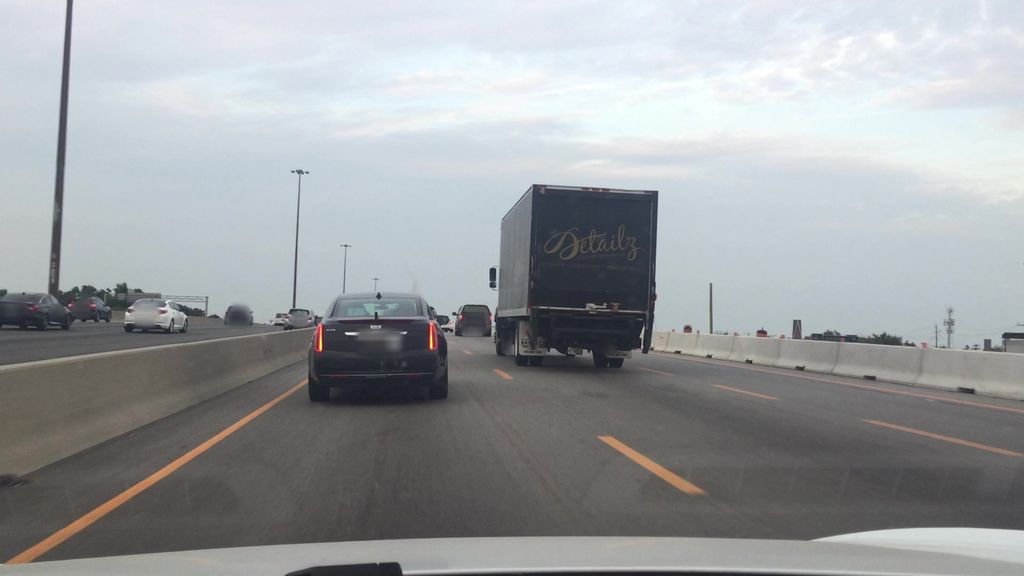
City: toronto